Question: In this photo (AirBnB iOS app), where it saids Upcoming and Previous, what do you guys think how this is implemented? Do you guys think this is developed using segmented control or two different buttons reversing (on/off, off/on) each other?
Is there an easy way(preferably using Swift) or a library to implement this feature in the app?
Sorry if this is a very naive question. It's my 3rd day learning iOS development :Face With Tears Of Joy:

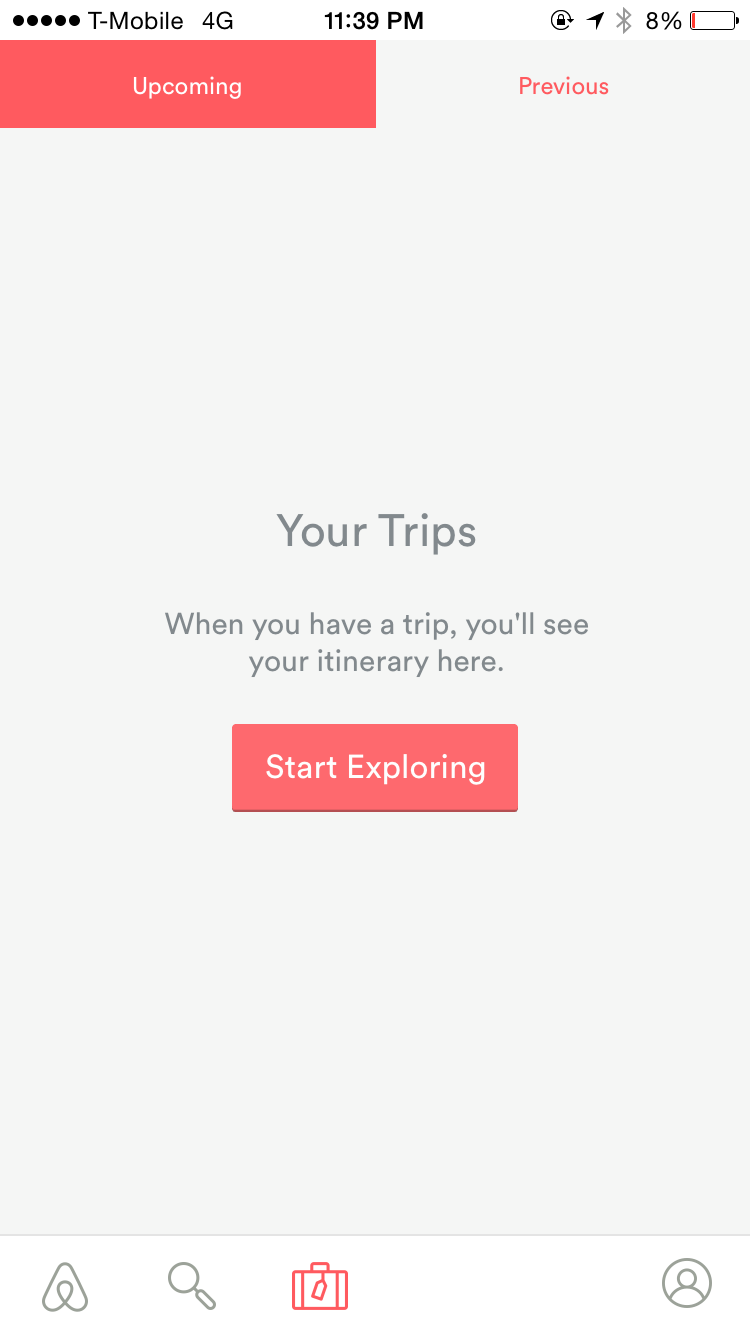
Answer: There is no since we don't have the source code.
However it could be one of those proposition :
- 'UISegmentedControl'- 'UIButton'- 'IBDesignable'
Since you are at your , you might want to give a look at all the proposition above.
The 'IBDesignable' solution could be the better one. Indeed, if you build it properly you would be able to reuse it easily on different screen size and in multiple apps. But, it might not be easy for you to create it in the first place.